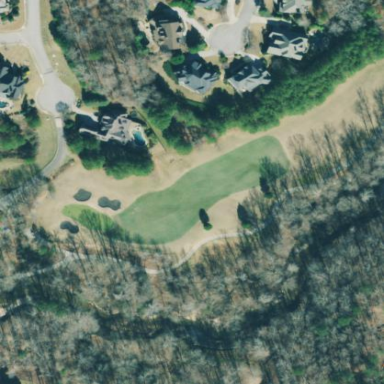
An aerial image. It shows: Golf fairway in the image.